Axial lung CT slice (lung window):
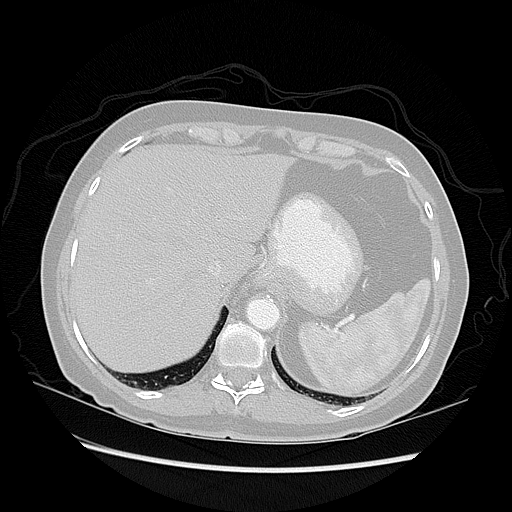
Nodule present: no